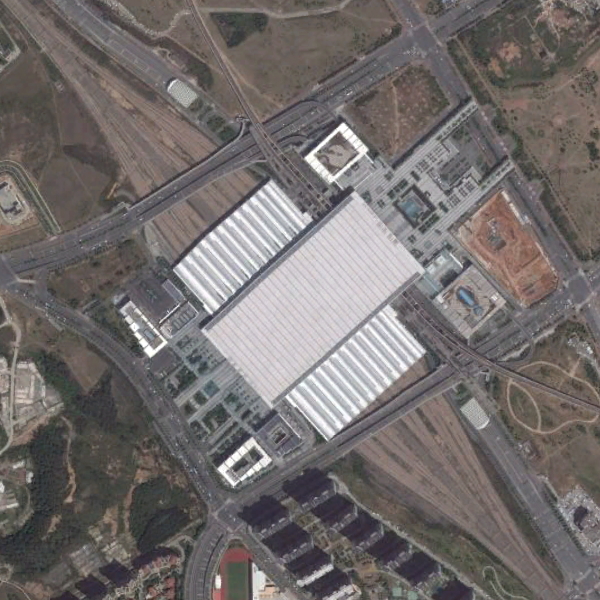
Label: RailwayStation